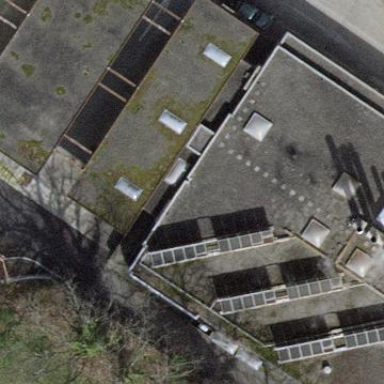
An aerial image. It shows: View of roof of building.